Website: macys
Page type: billing-address
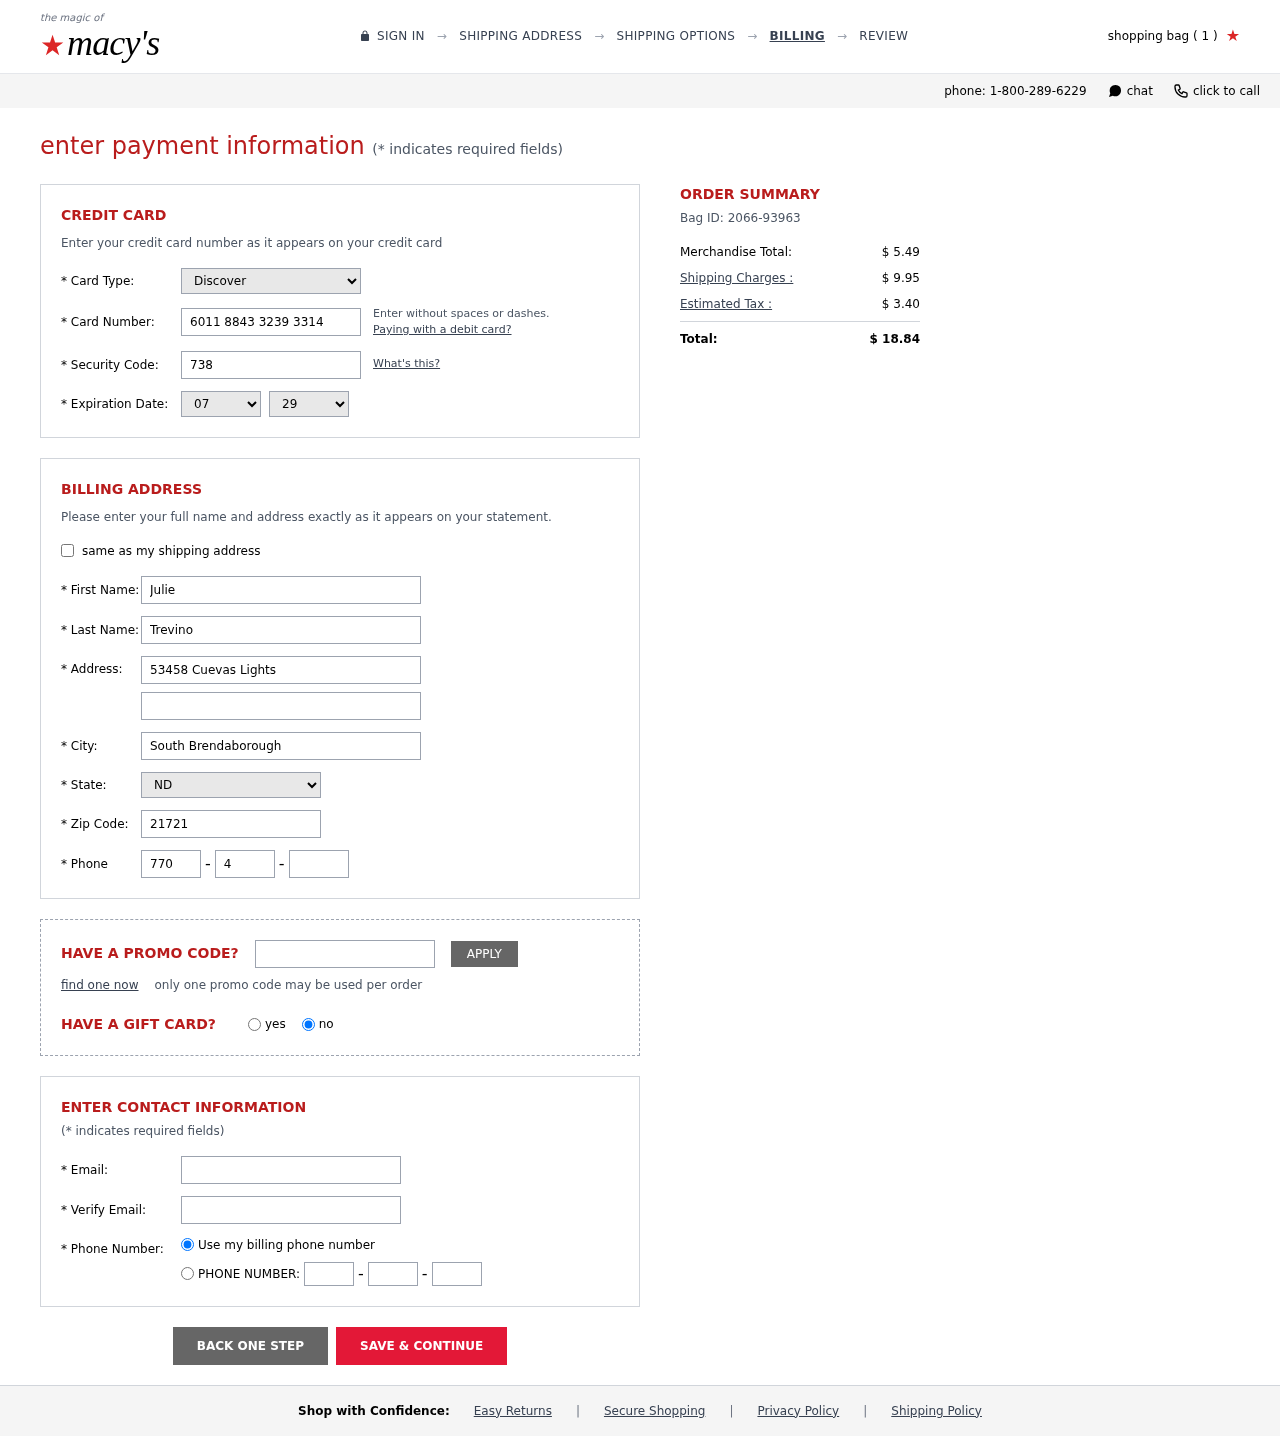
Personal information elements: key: PII_CARD_CVV
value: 738
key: PII_CARD_EXPIRY_MONTH
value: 07
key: PII_CARD_EXPIRY_YEAR
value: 29
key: PII_CARD_NUMBER
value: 6011 8843 3239 3314
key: PII_CARD_TYPE
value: Discover
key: PII_CITY
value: South Brendaborough
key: PII_EMAIL
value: julie.trevino@gmail.com
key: PII_FIRSTNAME
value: Julie
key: PII_LASTNAME
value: Trevino
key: PII_PHONE_AREA
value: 770
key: PII_PHONE_PREFIX
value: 402
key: PII_PHONE_SUFFIX
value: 4120
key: PII_POSTCODE
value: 21721
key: PII_STATE_ABBR
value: ND
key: PII_STREET
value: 53458 Cuevas Lights
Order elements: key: ORDER_NUM_ITEMS
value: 1
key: ORDER_ID
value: Bag ID: 2066-93963
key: ORDER_SUBTOTAL
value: $ 5.49
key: ORDER_SHIPPING_COST
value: $ 9.95
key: ORDER_TAX
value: $ 3.40
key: ORDER_TOTAL
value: $ 18.84